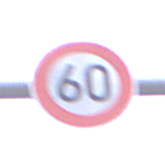
Verkehrszeichen: Geschwindigkeit60
Umgebung: Outdoor, Urban
Tageszeit: Midday
Wetter: Overcast
Licht: Natural
Jahreszeit: NotSpecified
Kontrast: LowContrast